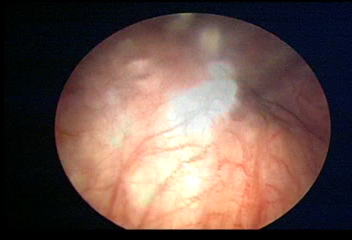
Modality: WLC
Class: Normal mucosa
Bladder cancer association: No